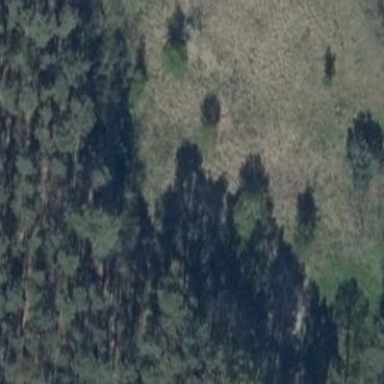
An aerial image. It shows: Landscape with heath vegetation.